Current action and preconditions to check: trajectory_clear

Your task: For each precondition in the list above, predict whether it will hold at this action.

Consider the current scene as observed from the mobile robot's camera, and analyze the predicted future states of all dynamic agents (e.g., people, animals, vehicles, or any moving entities) within the NEXT SECOND.

IMPORTANT: Only answer "very likely" if you are absolutely certain—based on strong, clear evidence—that a dynamic agent will violate the precondition in the predicted future state. Do NOT answer "very likely" for unlikely, ambiguous, or low-probability risks.

Ask yourself for each precondition: Is there a high probability, with clear and convincing evidence, that the predicted future states of any dynamic agent will interfere with the predicted future state of the currently executing action within the NEXT SECOND, causing that precondition to fail?

Assess the risk level based on these predictions. Use "likely" or "very likely" if motions create a clear risk of interference.

Use "neutral" or "improbable" if agents are nearby but their predicted paths are clearly diverging or non-conflicting.

Failure Risk Categories: "very improbable", "improbable", "neutral", "likely", "very likely"

Answer Format: Output ONLY the probability_of_failure value from these categories: "very improbable", "improbable", "neutral", "likely", "very likely"

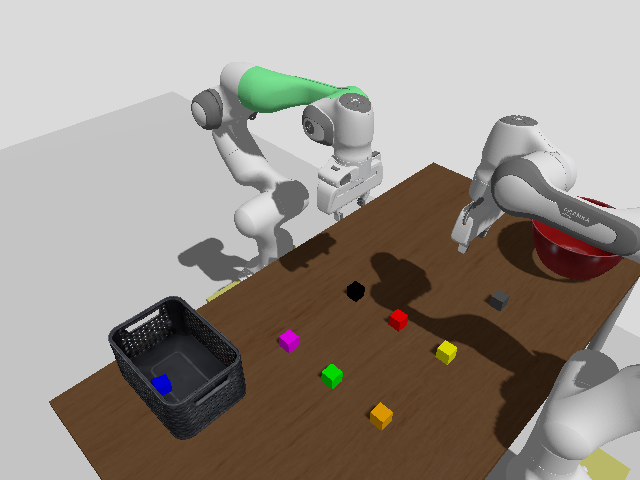

Answer: very improbable